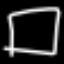
Label: square